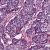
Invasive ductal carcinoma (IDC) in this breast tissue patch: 1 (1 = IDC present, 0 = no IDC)